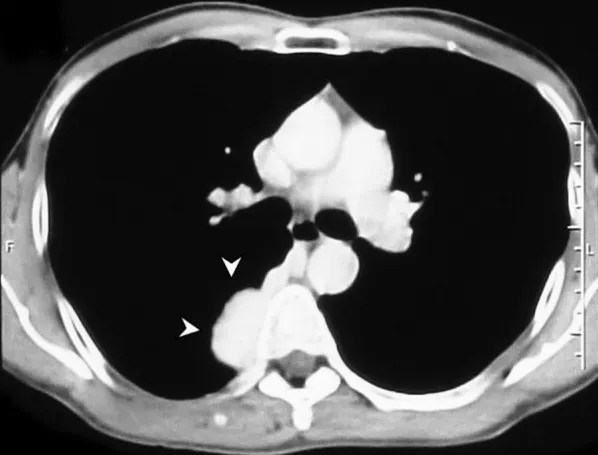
Axial CT scan at the level of the carina shows a lobulated enhancing soft tissue lesion in the right posterior mediastinum.
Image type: radiology (ct)